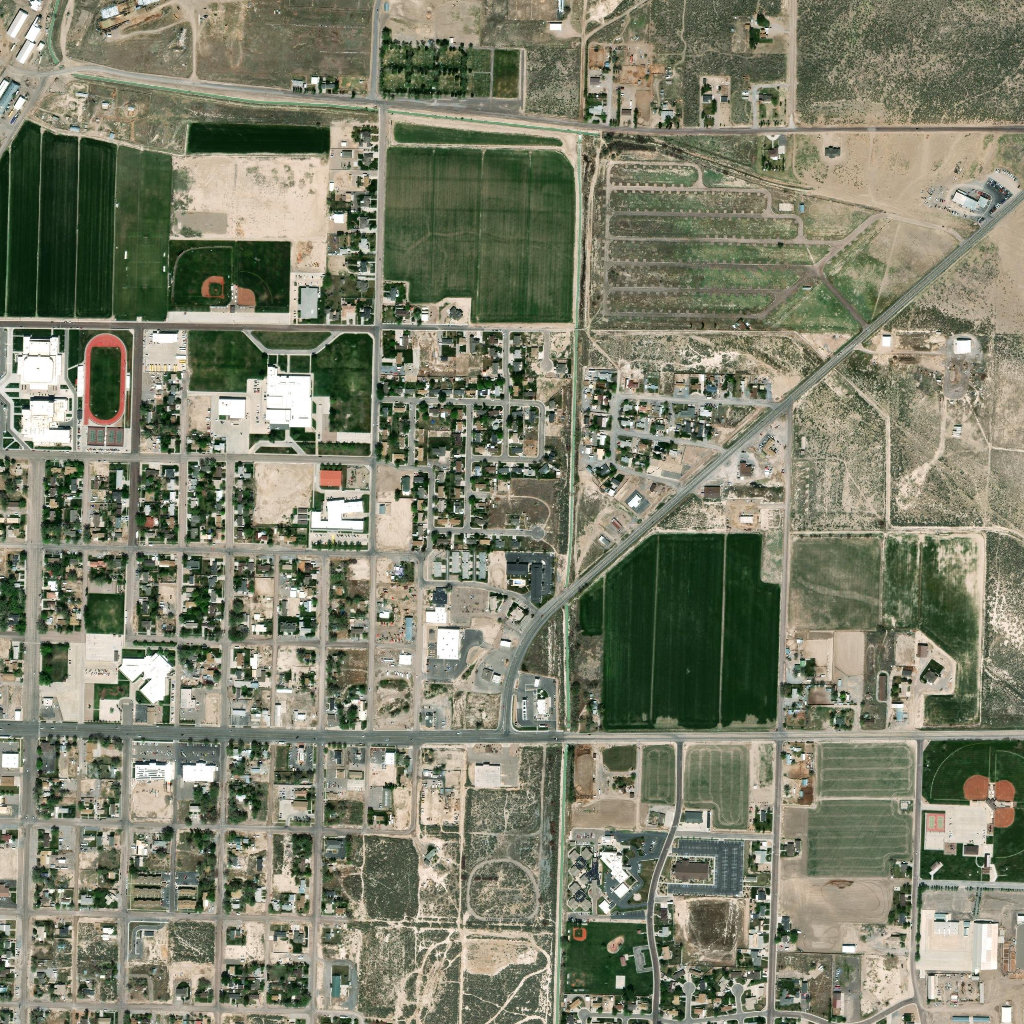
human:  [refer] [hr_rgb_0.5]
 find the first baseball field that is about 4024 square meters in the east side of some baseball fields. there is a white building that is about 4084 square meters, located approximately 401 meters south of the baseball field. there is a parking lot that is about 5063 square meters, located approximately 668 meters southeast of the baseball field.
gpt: <box>[[23, 26, 26, 29, 0]]</box>